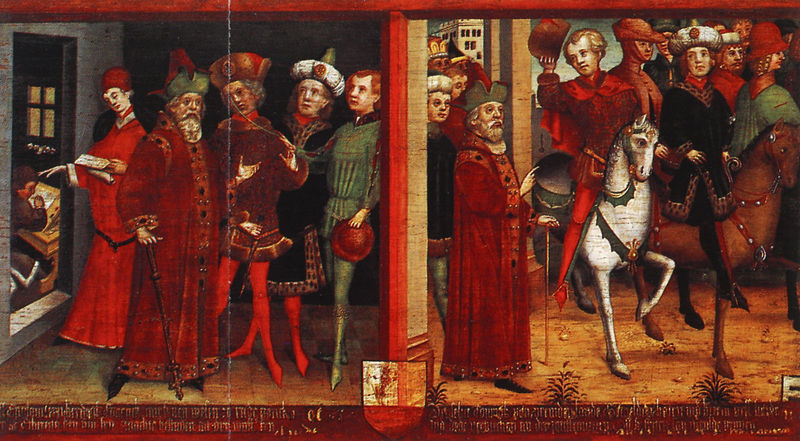
Titel: Ursula-Zyklus
Künstler: kölnisch Meister
Standort: Köln, St. Ursula (EU - D - NRW)
Schlagwörter: gemälde, mann, grün, menschen, stadt, fenster, hut, hüte, männer, szene, gebäude, haus, rot, versammlung, mütze, mützen, bibel, rahmen, mantel, reich, adel, gewänder, pflanzen, pferd, pferde, reiter, stock, reiten, schrift, spitzenschuhe, stab, könig, abschied, druck, text, beschriftung, mäntel, herrscher, treffen, ritter, fürst, schimmel, pult, buchdruck, wappen, schreiben, klerus, luther, adlige, begrüßung, schreiber, sekretär, turban, biblisch, zeichner, grüßen, fürsten, krleus